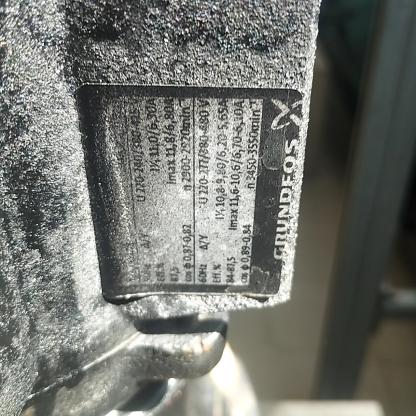
Klasa: tabliczka-znamionowa